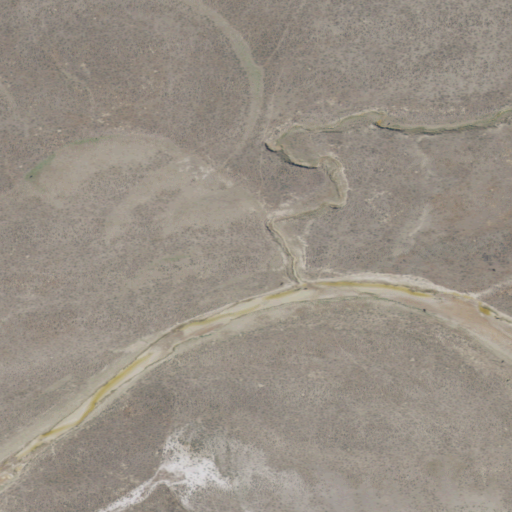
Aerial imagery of valley in Montana named Hobo Coulee containing grassland and shrub